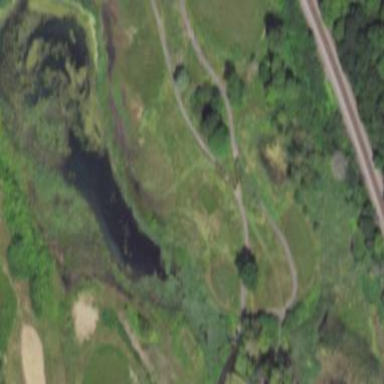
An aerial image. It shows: Scenic view of water hazard on golf course. The natural water feature adds beauty to the landscape.